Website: ulta-beauty
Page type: billing-address
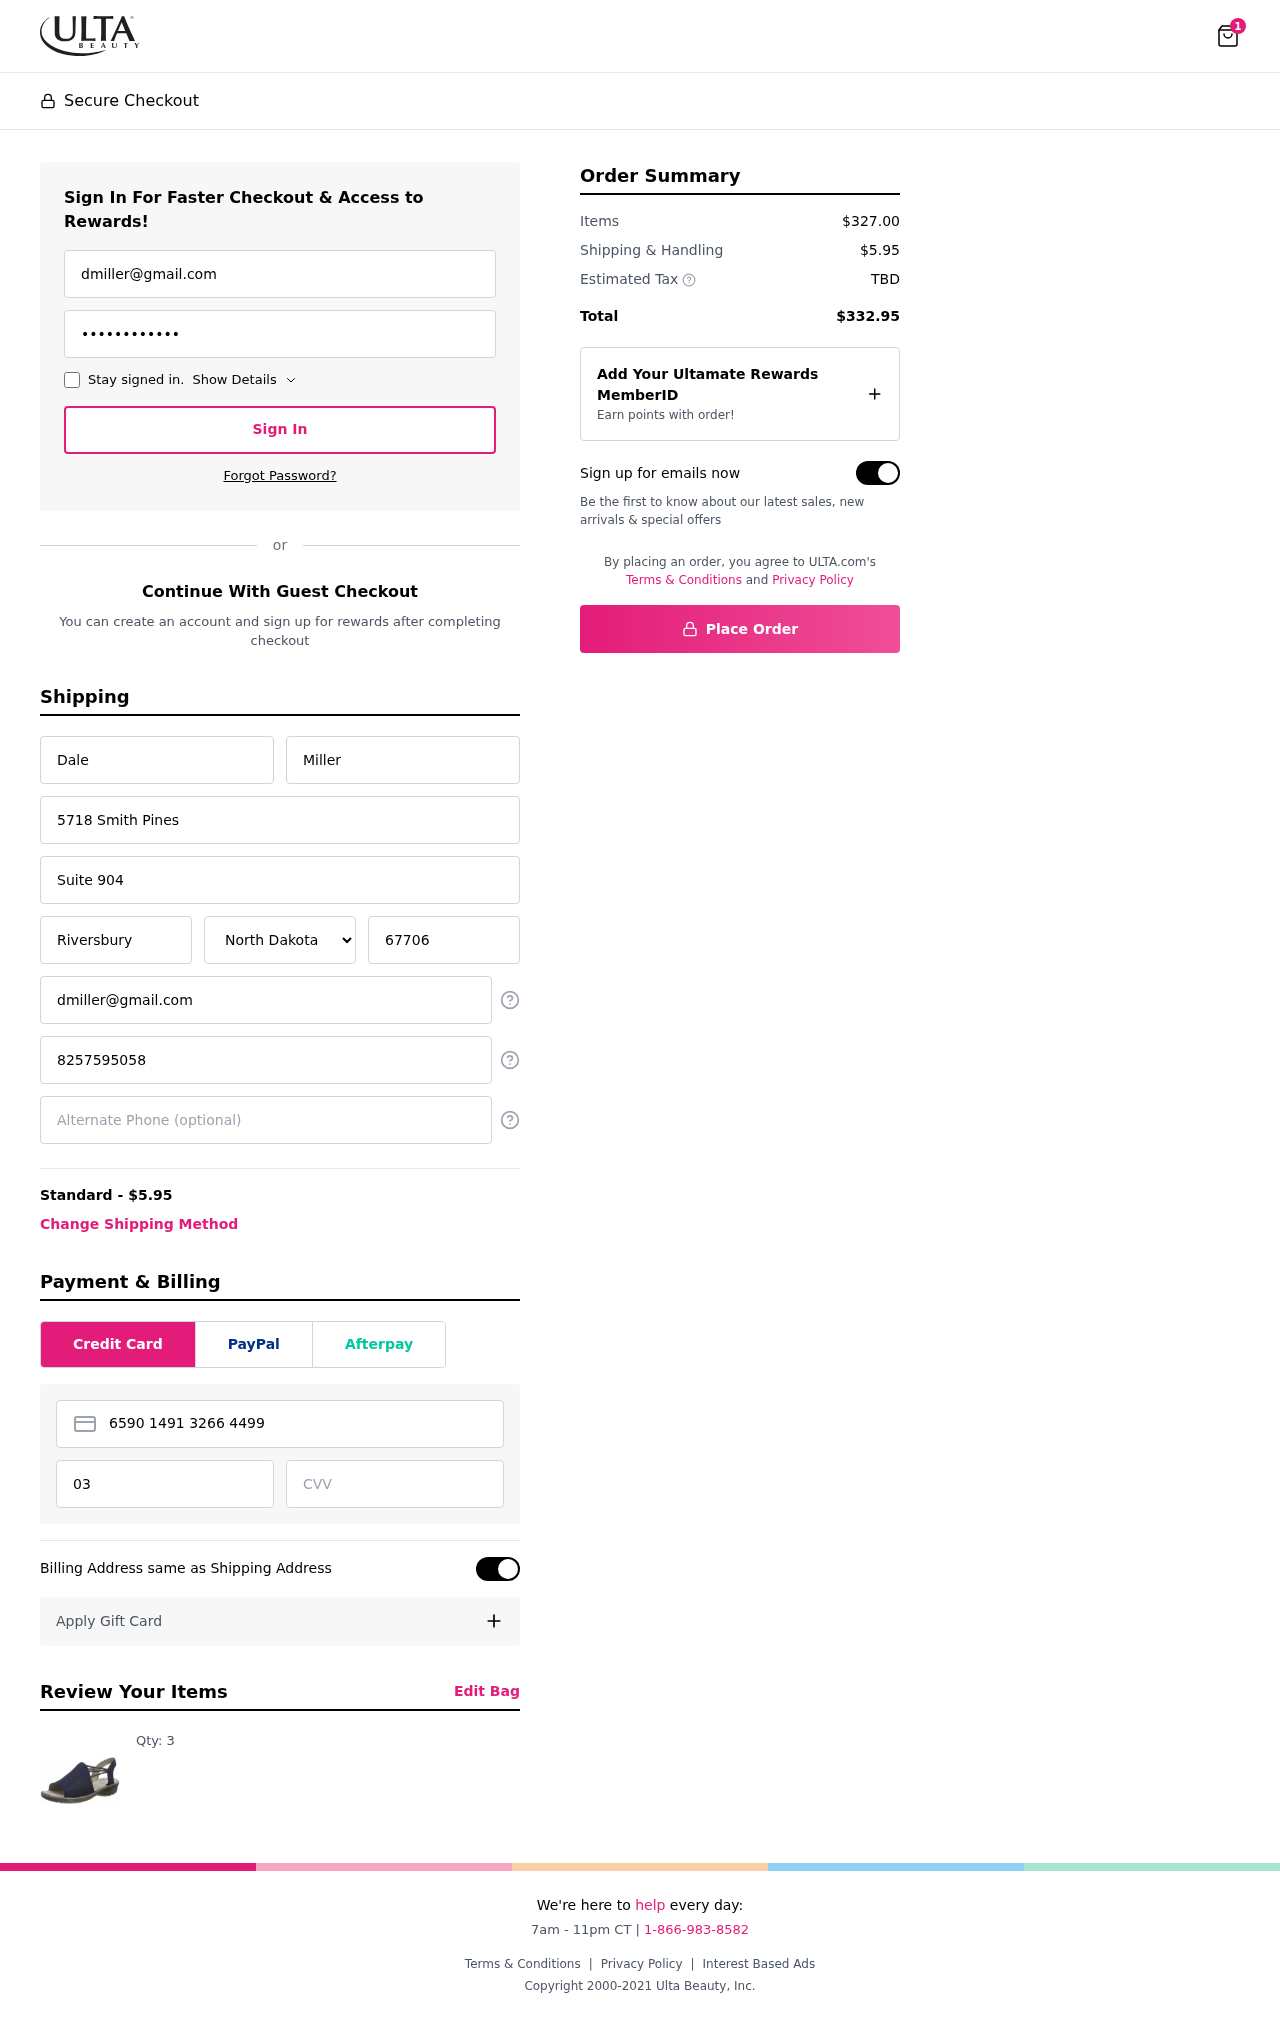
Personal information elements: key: PII_STATE
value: North Dakota
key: PII_EMAIL
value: dmiller@gmail.com
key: PII_FIRSTNAME
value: Dale
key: PII_LASTNAME
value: Miller
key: PII_STREET
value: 5718 Smith Pines
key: PII_STREET2
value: Suite 904
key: PII_CITY
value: Riversbury
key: PII_POSTCODE
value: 67706
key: PII_PHONE
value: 8257595058
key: PII_CARD_NUMBER
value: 6590 1491 3266 4499
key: PII_CARD_EXPIRY
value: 03/27
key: PII_CARD_CVV
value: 499
Product elements: key: PRODUCT1_QUANTITY
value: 3
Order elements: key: ORDER_NUM_ITEMS
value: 1
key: ORDER_SHIPPING_COST
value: $5.95
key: ORDER_SUBTOTAL
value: $327.00
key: ORDER_TOTAL
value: $332.95